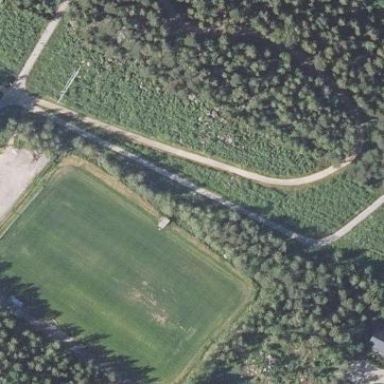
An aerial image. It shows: Soccer pitch for leisure land activities.